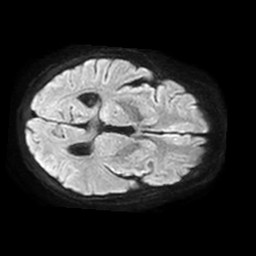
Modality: TRACE
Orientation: axial
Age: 60
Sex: female
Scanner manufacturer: philips
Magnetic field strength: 1.5 T
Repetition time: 3.395 s
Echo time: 0.06922 s